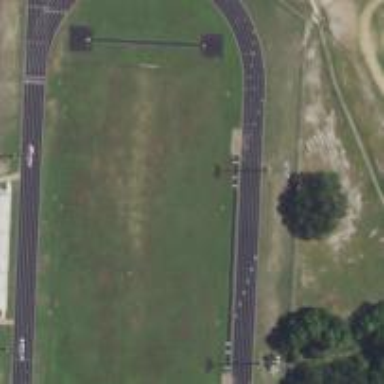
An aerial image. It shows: Athletic track located in leisure land area.